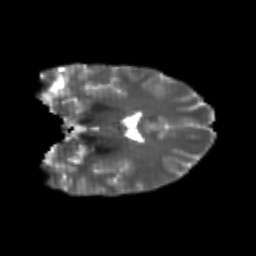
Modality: T2w
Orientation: coronal
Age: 23
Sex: female
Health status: healthy
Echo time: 0.074 s